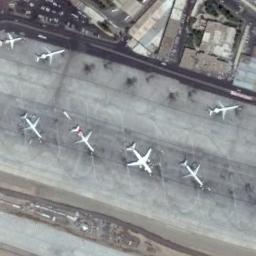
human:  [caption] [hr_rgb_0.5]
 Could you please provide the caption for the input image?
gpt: Seven planes parked in two lines on the airport and some buildings in front of the airport .

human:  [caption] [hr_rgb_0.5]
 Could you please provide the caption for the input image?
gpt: Seven airplanes were on the airport beside many houses .

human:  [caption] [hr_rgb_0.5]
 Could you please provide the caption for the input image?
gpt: Seven aircraft were parked on the ground .

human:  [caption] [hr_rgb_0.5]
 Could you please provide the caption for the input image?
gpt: There are seven airplanes parked beside the airport by the runway .

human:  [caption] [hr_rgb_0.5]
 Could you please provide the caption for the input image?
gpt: Seven planes in the parking lot around the building .